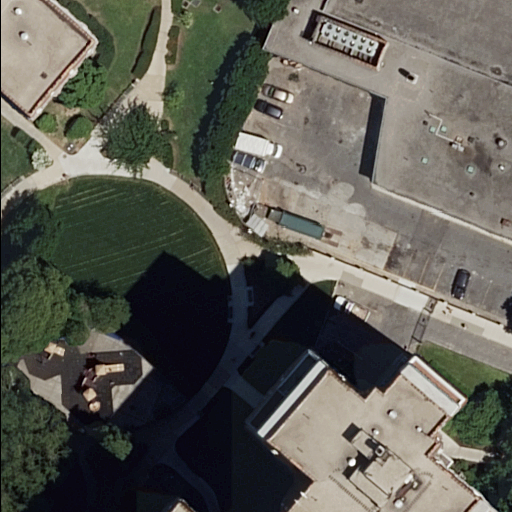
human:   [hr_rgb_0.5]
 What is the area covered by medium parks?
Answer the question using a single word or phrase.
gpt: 113m2

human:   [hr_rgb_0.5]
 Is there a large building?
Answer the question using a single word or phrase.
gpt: yes

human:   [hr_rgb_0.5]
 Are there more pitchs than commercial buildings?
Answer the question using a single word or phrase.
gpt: yes

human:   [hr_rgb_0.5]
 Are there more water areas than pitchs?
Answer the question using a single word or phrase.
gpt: no

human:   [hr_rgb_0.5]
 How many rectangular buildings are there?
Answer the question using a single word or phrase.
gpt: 2

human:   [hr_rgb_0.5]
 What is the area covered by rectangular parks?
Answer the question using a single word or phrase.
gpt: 113m2

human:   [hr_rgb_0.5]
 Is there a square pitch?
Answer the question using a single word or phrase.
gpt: no

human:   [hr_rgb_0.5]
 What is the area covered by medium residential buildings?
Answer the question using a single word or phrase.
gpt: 301m2

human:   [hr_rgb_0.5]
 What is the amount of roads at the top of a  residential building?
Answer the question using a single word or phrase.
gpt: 4

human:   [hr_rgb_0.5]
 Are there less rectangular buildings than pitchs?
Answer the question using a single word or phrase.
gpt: no

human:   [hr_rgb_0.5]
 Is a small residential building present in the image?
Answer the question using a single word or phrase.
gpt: no

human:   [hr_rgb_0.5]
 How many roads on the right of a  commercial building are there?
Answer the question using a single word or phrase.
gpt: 0

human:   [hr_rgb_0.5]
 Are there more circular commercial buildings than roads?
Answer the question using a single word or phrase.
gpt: no

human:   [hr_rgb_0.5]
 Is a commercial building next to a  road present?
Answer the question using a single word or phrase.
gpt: no

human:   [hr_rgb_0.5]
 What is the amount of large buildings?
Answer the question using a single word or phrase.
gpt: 2

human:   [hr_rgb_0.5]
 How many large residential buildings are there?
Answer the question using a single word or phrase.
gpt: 2

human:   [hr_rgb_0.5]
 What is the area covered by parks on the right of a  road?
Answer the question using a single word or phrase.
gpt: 0m2

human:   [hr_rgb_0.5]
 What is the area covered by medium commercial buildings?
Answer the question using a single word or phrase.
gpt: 0m2

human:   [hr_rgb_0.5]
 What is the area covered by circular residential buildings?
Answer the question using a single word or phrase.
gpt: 0m2

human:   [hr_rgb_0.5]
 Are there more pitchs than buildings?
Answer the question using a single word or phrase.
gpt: no

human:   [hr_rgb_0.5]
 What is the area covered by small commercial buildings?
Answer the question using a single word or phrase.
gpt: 0m2

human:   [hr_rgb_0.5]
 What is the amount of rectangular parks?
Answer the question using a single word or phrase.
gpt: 1

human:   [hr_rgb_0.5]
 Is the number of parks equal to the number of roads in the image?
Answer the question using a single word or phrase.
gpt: no

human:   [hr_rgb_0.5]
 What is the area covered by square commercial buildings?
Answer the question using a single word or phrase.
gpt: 0m2

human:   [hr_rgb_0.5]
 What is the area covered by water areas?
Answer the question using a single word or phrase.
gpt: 0m2

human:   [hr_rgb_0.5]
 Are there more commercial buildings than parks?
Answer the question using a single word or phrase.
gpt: no

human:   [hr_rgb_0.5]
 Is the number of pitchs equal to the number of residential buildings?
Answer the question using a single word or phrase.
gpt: no

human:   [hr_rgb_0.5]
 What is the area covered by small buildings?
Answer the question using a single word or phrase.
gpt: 0m2

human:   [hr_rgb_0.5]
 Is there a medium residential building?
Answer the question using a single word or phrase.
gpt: yes

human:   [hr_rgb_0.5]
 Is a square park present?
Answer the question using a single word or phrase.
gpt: no

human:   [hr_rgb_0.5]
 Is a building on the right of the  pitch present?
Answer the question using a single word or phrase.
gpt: yes

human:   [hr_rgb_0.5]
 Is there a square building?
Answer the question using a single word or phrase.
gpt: no

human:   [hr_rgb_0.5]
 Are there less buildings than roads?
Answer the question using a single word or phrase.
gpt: yes

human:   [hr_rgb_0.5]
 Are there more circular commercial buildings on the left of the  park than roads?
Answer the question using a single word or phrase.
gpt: no

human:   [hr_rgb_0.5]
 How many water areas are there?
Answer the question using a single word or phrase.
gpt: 0

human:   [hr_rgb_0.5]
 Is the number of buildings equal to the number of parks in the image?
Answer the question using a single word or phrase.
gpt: no